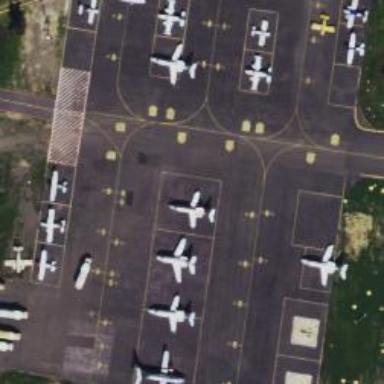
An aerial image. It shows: View of taxiway at the airport.